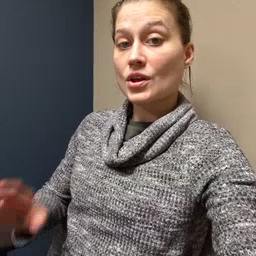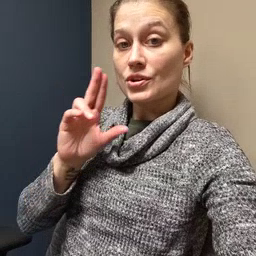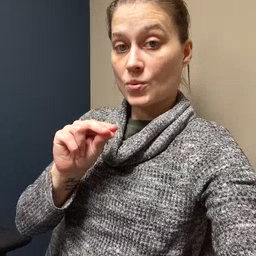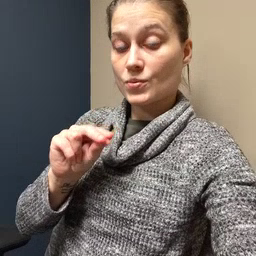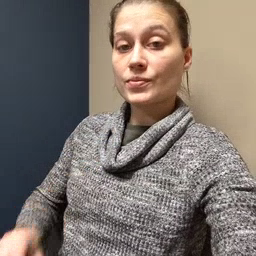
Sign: no